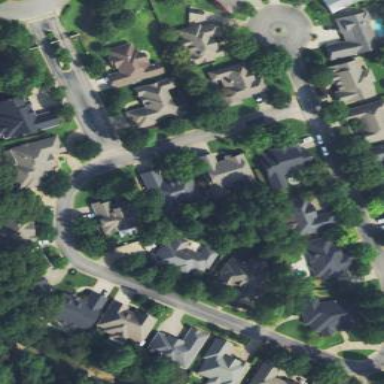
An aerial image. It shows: Gated residential area.